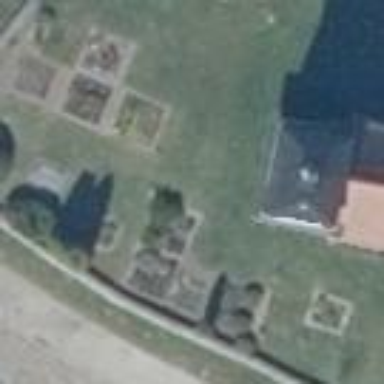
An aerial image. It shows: Grave yard.